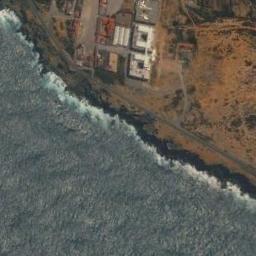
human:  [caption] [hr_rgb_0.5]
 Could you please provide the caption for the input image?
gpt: There are many dense houses by the beach .

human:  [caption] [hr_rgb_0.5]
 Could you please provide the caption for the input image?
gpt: Sea and orange land by the beach .

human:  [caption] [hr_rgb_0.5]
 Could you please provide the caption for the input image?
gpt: The type of beach is rocky coast and some buildings arranged neatly on the beach .

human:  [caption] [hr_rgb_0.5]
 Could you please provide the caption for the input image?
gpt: There are some buildings and grass beside the beach .

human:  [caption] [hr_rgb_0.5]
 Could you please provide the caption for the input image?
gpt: Many buildings  are beside the beach .